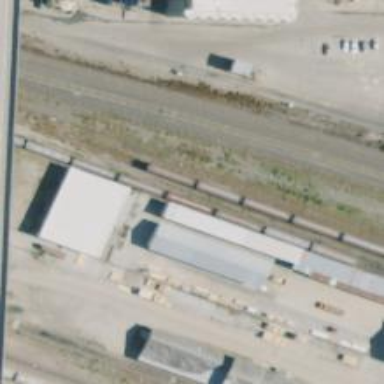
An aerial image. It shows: Railway siding for service.